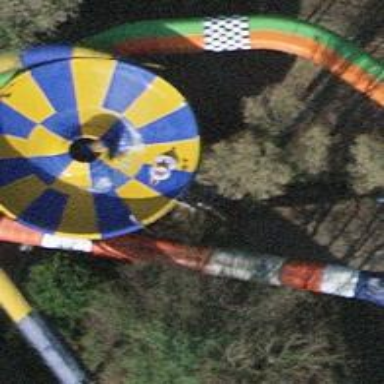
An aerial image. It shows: Water slide attraction.